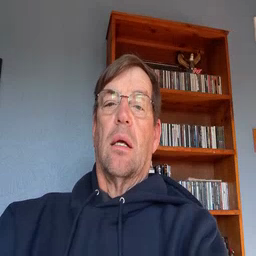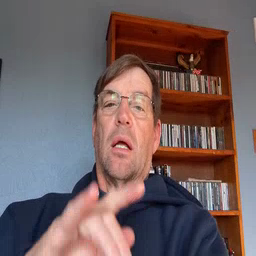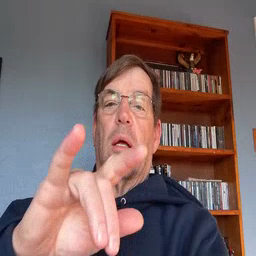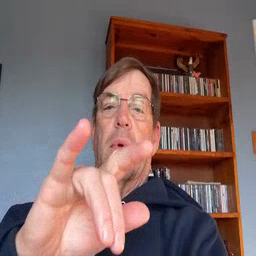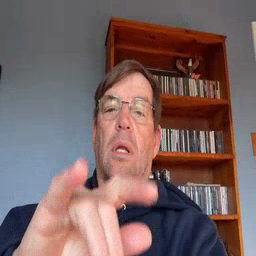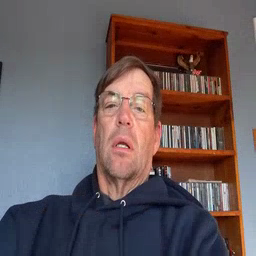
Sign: airplane